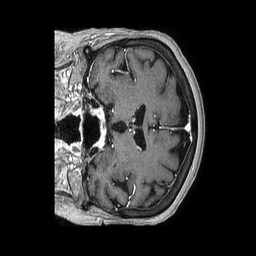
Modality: T1w
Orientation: coronal
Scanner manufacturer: philips
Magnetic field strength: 1.5 T
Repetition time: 0.007786 s
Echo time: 0.003554 s